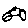
Label: car